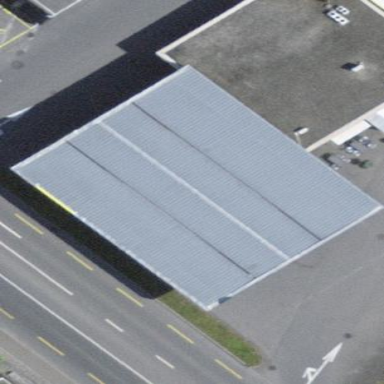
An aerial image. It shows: Commercial building.